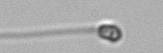
Label: flagellate